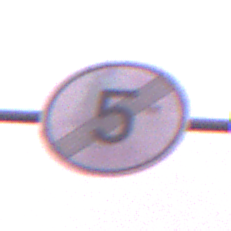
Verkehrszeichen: EndeGeschwindigkeit5
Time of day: SunriseSunset
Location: Outdoor (Urban)
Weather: PartlyCloudy
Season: NotSpecified
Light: Natural